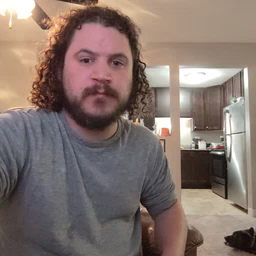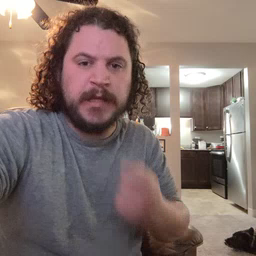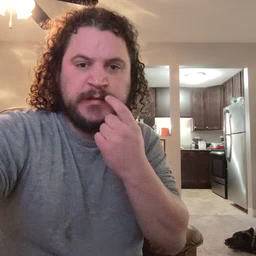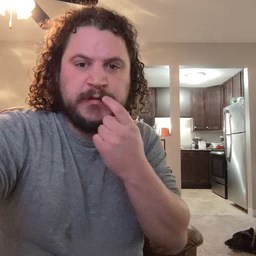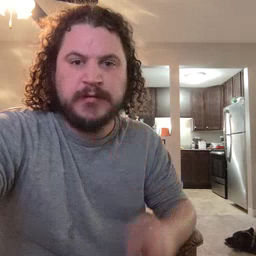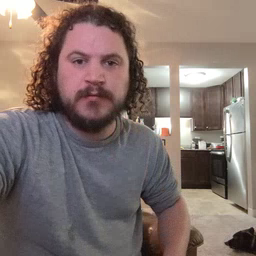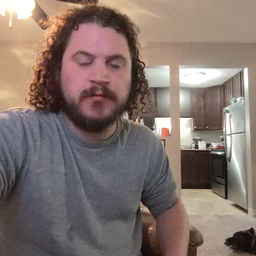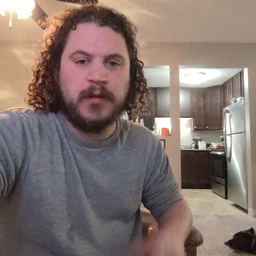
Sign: glasswindow